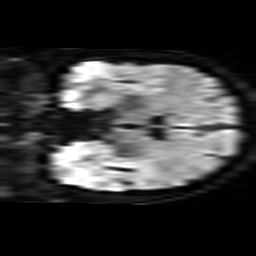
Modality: TRACE
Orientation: coronal
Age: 62
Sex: male
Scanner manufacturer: philips
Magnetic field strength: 3 T
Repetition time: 3.208 s
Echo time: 0.076 s